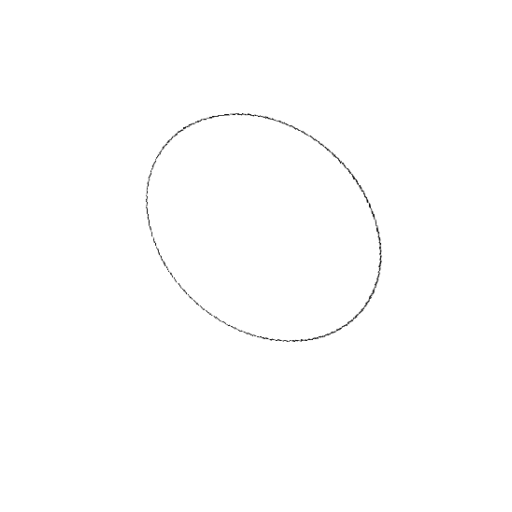
Crossing number: 0